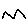
Label: zigzag